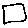
Label: square